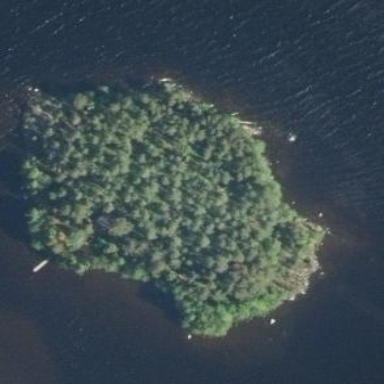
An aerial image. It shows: Island covered with woodland.